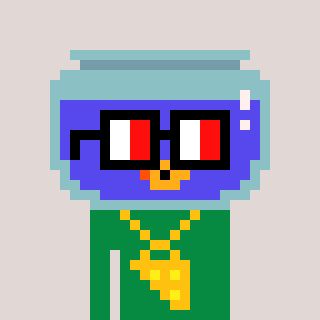
a pixel art character with square glasses with black frames and red eyes, a goldfish-shaped head and a green-colored body on a warm background